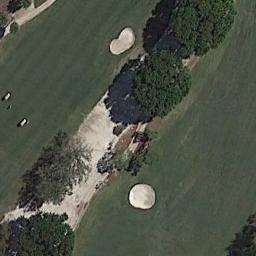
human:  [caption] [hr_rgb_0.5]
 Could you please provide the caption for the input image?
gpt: The golf course has two fairways, Some barrier trees and two sandpits .

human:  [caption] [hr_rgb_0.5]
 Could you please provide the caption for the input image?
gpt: Many trees are near the golf course .

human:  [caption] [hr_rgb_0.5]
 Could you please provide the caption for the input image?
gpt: There are three bunkers and a winding road in this area .

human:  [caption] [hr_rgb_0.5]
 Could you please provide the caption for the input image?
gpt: There are a few bunkers and a few paths on the large green lawn on the golf course and many trees .

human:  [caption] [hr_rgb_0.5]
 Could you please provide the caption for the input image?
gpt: There are two bunkers beside some green trees on the golf course .